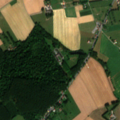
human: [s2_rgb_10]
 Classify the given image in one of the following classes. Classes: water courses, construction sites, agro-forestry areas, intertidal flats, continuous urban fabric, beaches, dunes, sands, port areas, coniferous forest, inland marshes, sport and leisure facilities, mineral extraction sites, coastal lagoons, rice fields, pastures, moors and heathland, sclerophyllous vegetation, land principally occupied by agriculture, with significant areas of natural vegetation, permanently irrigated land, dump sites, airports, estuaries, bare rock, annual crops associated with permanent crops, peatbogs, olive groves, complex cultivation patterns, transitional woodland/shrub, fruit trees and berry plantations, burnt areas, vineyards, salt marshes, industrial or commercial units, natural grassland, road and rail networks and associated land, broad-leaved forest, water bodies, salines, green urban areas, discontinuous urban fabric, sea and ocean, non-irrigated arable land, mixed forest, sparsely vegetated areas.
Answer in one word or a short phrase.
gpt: discontinuous urban fabric, non-irrigated arable land, pastures, complex cultivation patterns, land principally occupied by agriculture, with significant areas of natural vegetation, broad-leaved forest